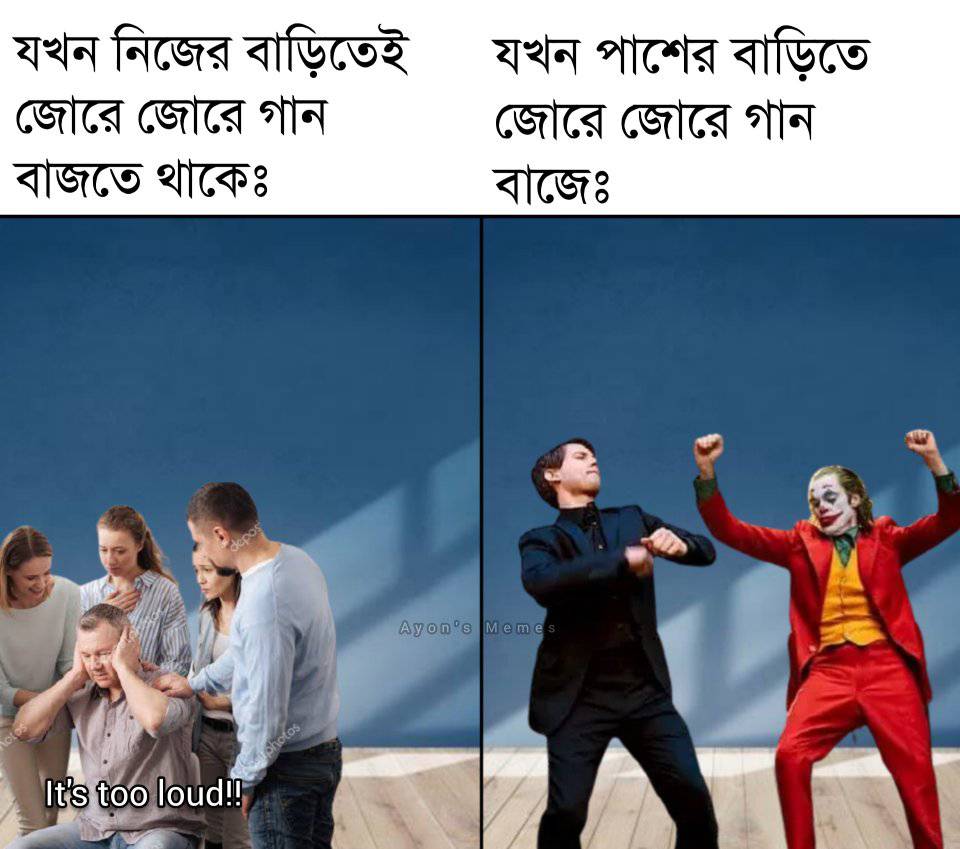
Caption: যখন নিজের বাড়িতেই জোরে জোরে গান বাজতে থাকেঃ  It's too loud !!    যখন পাশের বাড়িতে জোরে জোরে গান বাজেঃ
Label: non-hate